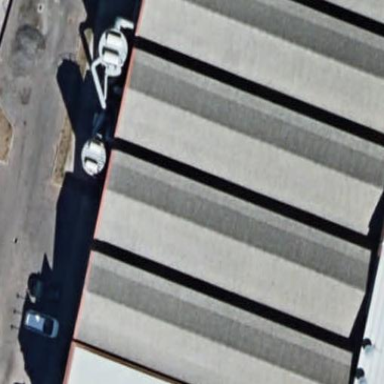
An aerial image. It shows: Warehouse.